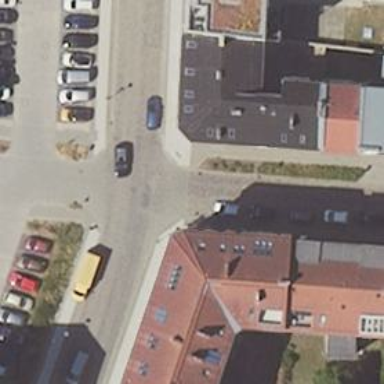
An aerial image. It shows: Sidewalk.